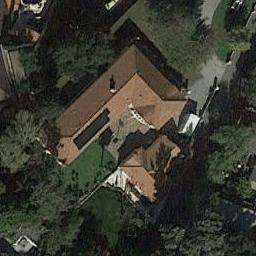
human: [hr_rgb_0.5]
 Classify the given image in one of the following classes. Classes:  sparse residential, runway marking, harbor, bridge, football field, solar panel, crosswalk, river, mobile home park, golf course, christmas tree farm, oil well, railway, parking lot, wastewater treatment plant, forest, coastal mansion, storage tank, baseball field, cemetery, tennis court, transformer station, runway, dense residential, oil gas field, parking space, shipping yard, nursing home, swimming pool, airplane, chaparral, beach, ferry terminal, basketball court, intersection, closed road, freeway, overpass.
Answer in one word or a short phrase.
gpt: sparse residential